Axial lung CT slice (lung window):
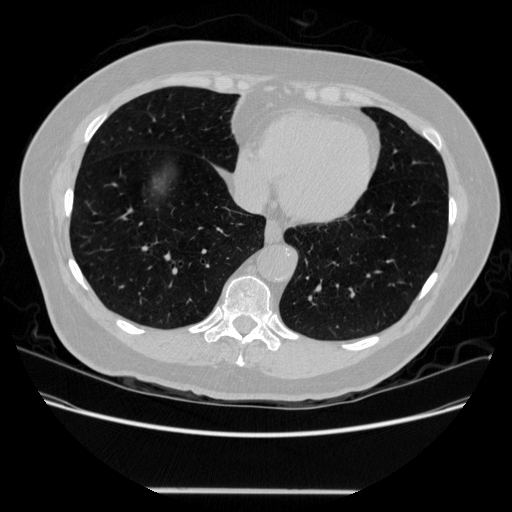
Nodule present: no